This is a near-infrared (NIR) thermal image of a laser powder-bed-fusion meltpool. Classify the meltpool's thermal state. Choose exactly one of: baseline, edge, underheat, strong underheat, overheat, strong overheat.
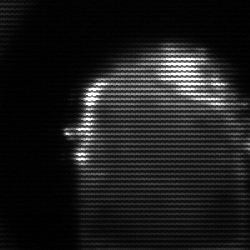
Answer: baseline